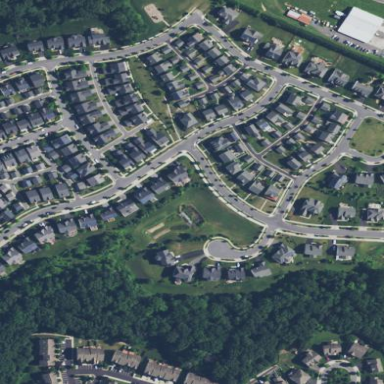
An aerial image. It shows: Charming neighbourhood.